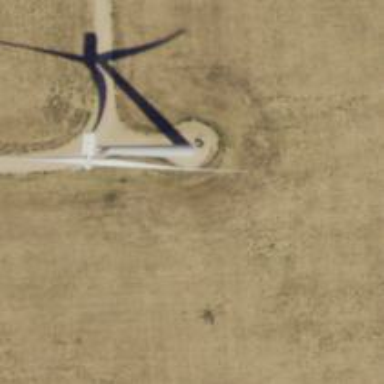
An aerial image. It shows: Wind generator with horizontal axis. The generator is wind turbine.